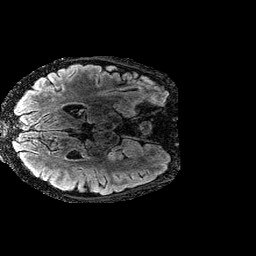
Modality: FLAIR
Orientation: axial
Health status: ill
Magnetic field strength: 3 T